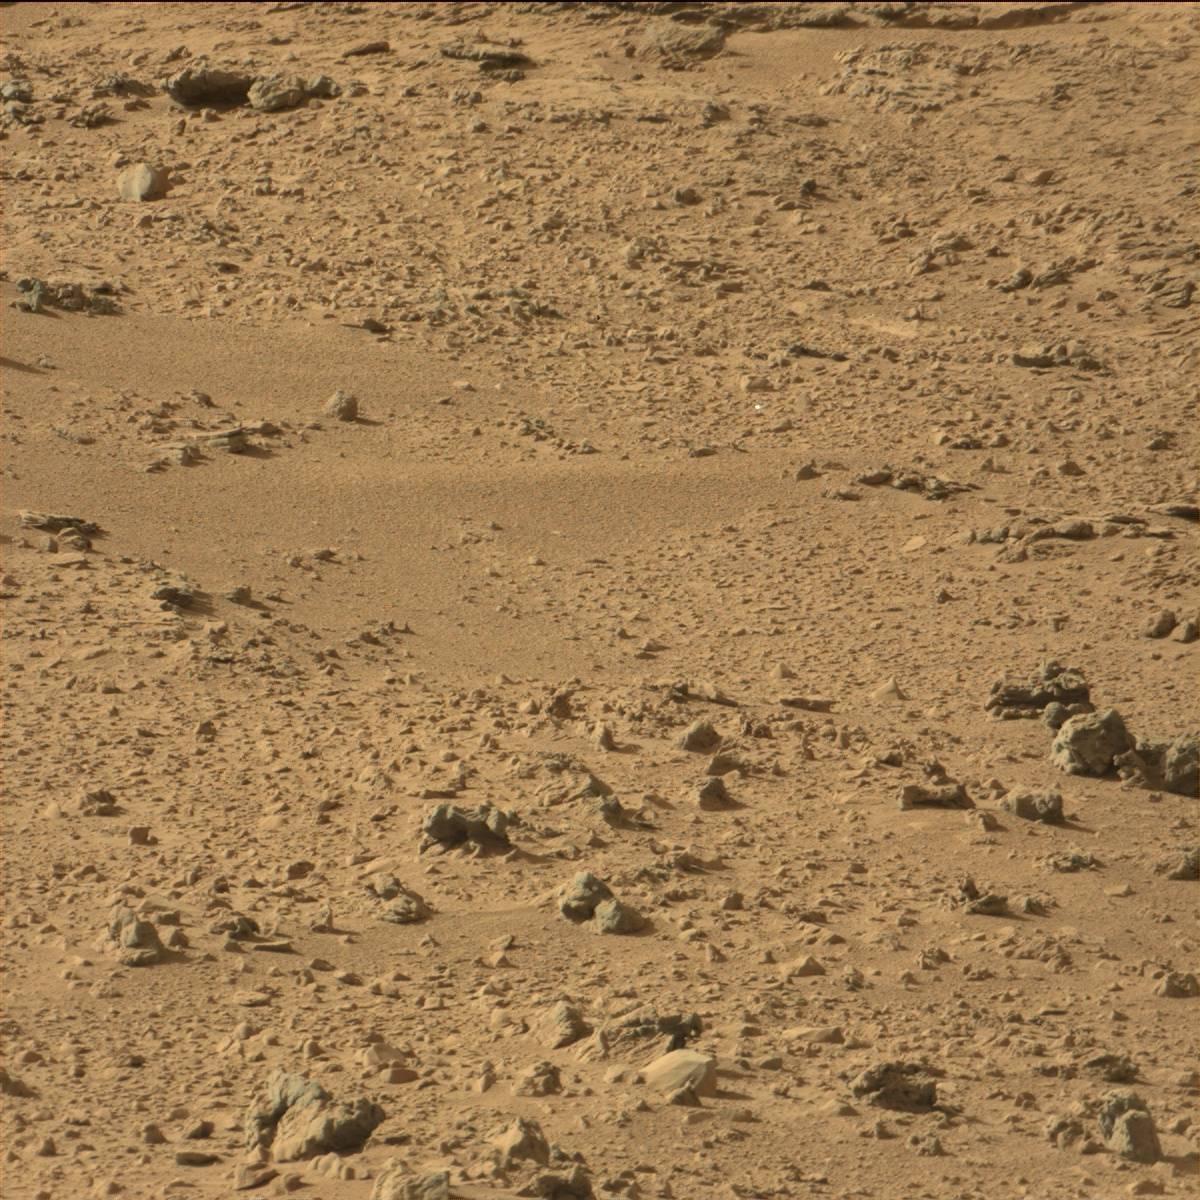
Terrain classes present: Bedrock, Sand / Soil